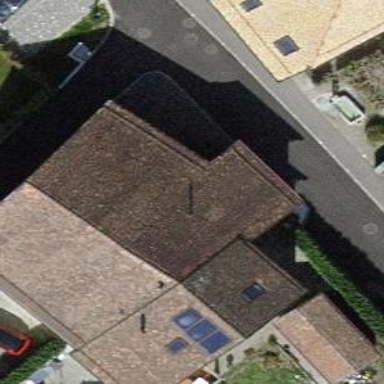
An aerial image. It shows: Simple house.